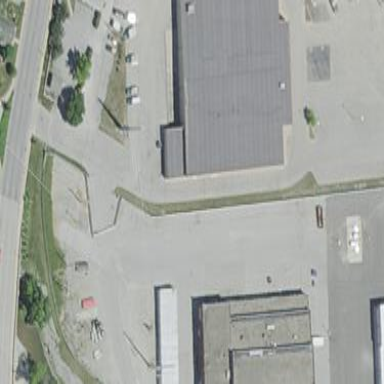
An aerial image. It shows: Commercial building with storage rental shop inside.